Current action and preconditions to check: path_clear

Your task: For each precondition in the list above, predict whether it will hold at this action.

Consider the current scene as observed from the mobile robot's camera, and analyze the predicted future states of all dynamic agents (e.g., people, animals, vehicles, or any moving entities) within the NEXT SECOND.

IMPORTANT: Only answer "very likely" if you are absolutely certain—based on strong, clear evidence—that a dynamic agent will violate the precondition in the predicted future state. Do NOT answer "very likely" for unlikely, ambiguous, or low-probability risks.

Ask yourself for each precondition: Is there a high probability, with clear and convincing evidence, that the predicted future states of any dynamic agent will interfere with the predicted future state of the currently executing action within the NEXT SECOND, causing that precondition to fail?

Assess the risk level based on these predictions. Use "likely" or "very likely" if motions create a clear risk of interference.

Use "neutral" or "improbable" if agents are nearby but their predicted paths are clearly diverging or non-conflicting.

Failure Risk Categories: "very improbable", "improbable", "neutral", "likely", "very likely"

Answer Format: Output ONLY the probability_of_failure value from these categories: "very improbable", "improbable", "neutral", "likely", "very likely"

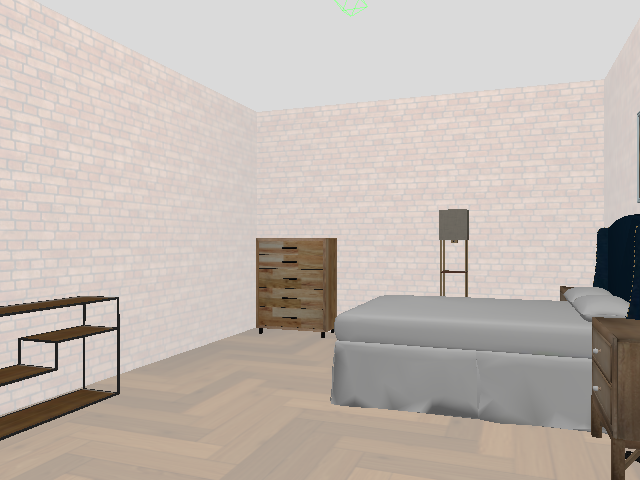

Answer: very improbable